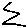
Label: zigzag